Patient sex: M
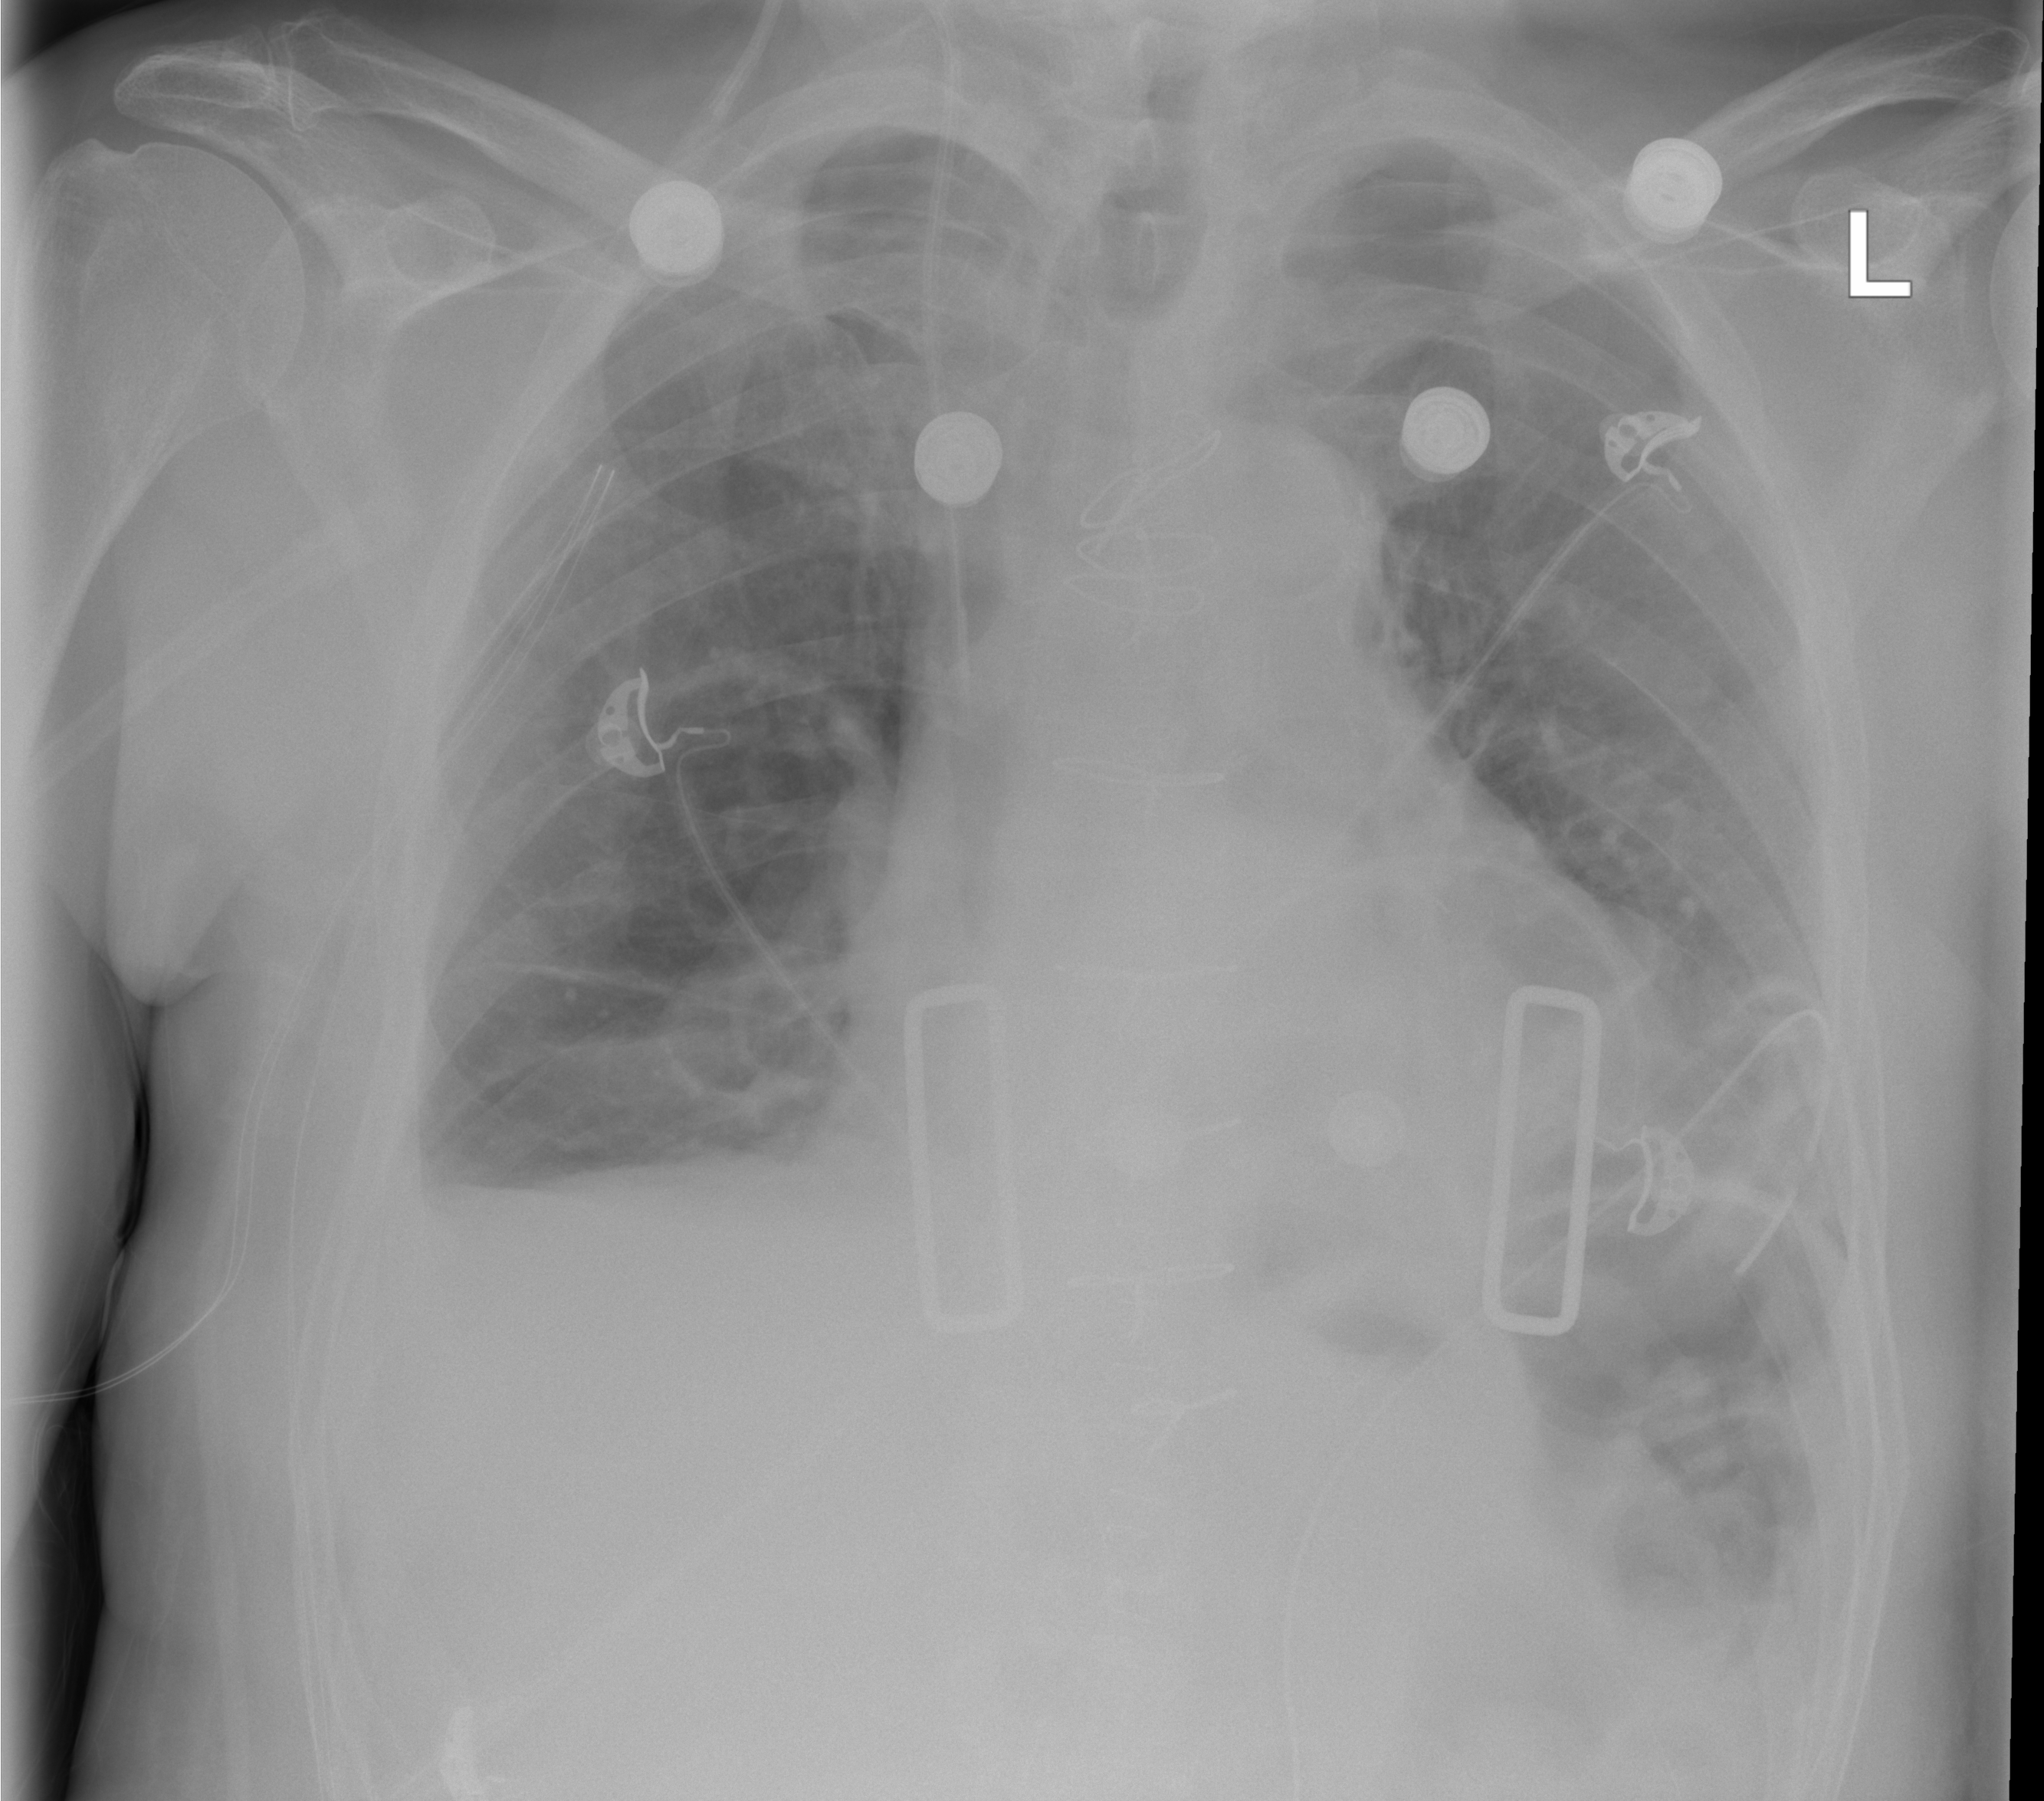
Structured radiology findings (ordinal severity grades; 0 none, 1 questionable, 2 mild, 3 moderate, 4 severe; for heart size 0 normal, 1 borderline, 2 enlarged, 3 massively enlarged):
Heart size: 0
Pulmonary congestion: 0
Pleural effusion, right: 2
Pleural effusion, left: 0
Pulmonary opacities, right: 1
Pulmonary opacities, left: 1
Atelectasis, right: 1
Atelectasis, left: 1